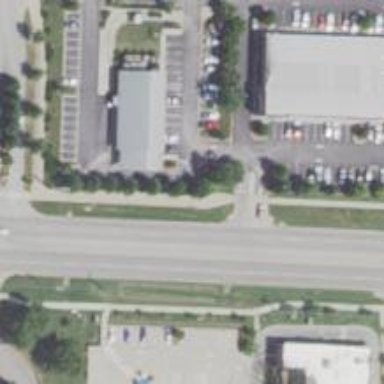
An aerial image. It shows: Secondary road with asphalt surface.